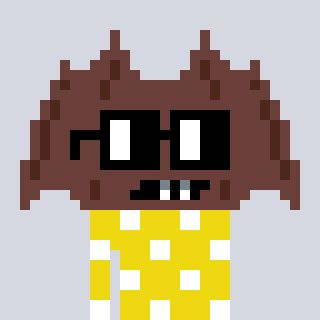
a pixel art character with square black glasses, a bat-shaped head and a yellow-colored body on a cool background